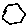
Label: hexagon